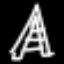
Label: The Eiffel Tower